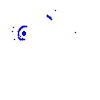
Particle: electron